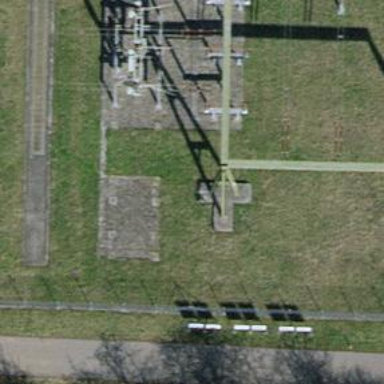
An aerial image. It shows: Insulator used in power equipment.